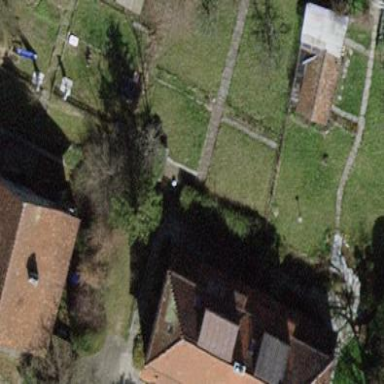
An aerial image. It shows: Semidetached house with tiled roof.